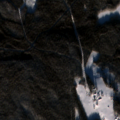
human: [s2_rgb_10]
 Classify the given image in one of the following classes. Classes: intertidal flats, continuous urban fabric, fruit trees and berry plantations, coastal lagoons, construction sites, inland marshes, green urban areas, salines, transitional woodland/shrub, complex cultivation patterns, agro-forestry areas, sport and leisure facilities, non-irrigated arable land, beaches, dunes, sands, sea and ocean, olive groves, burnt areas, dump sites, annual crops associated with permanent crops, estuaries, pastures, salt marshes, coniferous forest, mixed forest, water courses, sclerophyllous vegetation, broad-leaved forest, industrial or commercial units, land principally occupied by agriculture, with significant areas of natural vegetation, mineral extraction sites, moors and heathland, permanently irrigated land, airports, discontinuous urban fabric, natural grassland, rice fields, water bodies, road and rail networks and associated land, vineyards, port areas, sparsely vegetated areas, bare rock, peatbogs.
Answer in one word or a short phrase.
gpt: land principally occupied by agriculture, with significant areas of natural vegetation, coniferous forest